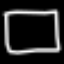
Label: square